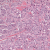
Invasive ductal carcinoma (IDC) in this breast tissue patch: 1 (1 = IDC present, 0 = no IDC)